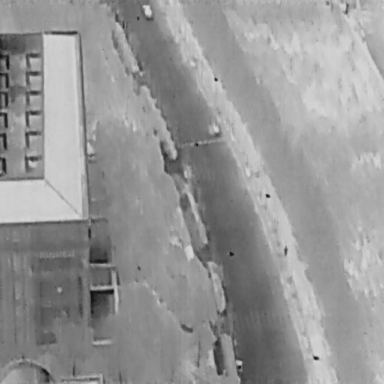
There are two objects shown in the infrared image, including a Person, and a Car.